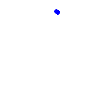
Particle: electron